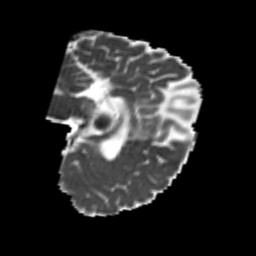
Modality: MD
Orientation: sagittal
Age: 23
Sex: female
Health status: healthy
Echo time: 0.074 s